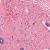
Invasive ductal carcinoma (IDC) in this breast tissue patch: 0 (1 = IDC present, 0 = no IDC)